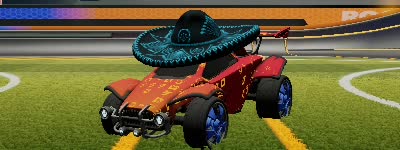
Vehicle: octane